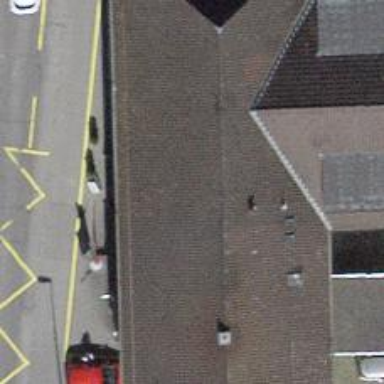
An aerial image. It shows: Convenience shop.